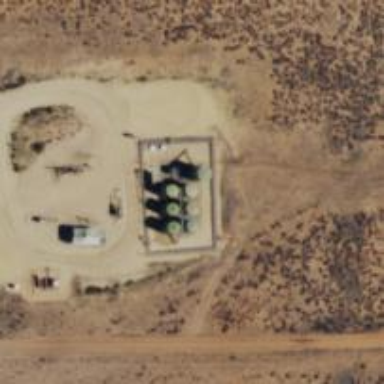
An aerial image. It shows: Storage tank that is man-made.